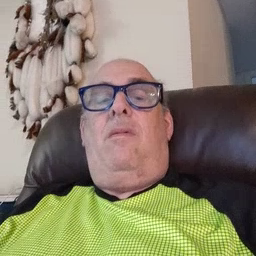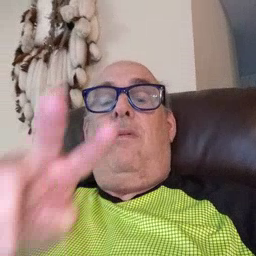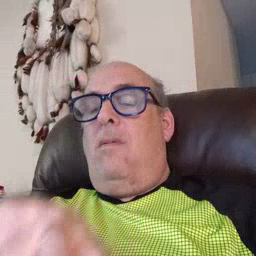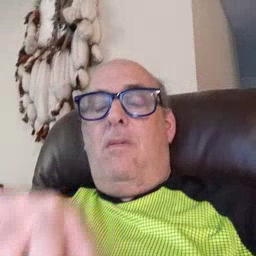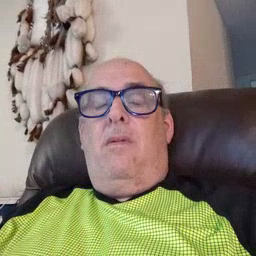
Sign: read